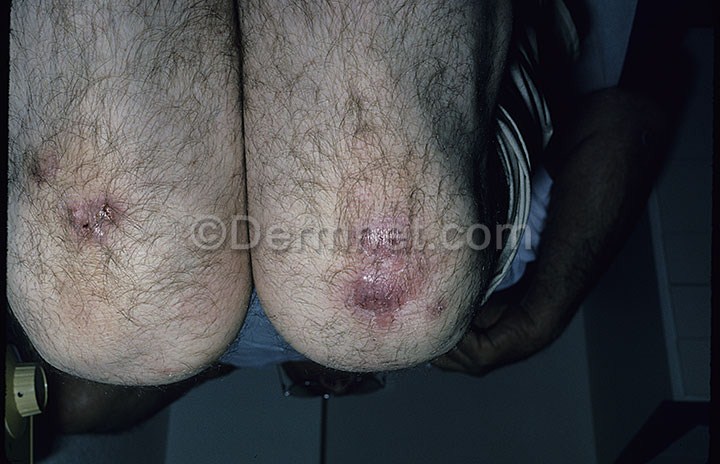
Disease: Systemic Disease